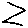
Label: zigzag